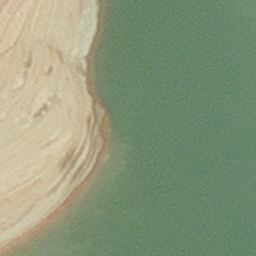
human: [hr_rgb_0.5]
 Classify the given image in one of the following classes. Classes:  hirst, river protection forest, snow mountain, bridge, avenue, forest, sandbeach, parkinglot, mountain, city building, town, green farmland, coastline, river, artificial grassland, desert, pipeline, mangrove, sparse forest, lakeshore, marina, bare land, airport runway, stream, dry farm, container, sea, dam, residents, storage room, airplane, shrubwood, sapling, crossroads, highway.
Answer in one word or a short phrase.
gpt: hirst